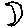
Label: moon